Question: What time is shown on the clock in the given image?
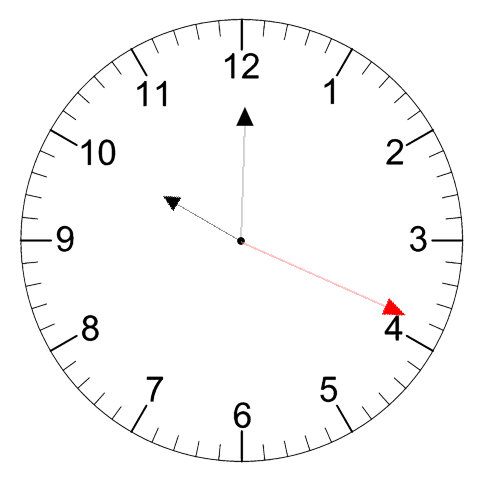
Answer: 10:00:19